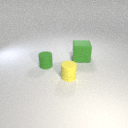
small yellow rubber cylinder in front of small green rubber cylinder